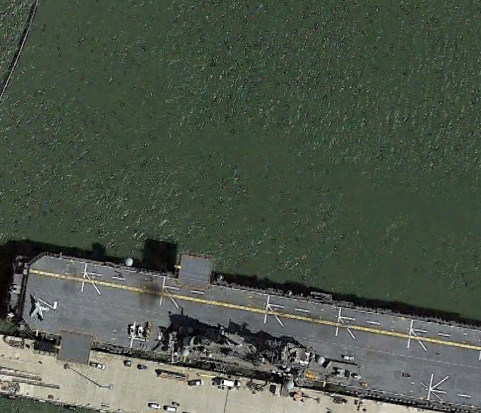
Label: Wasp-class_assault_ship